Question: Use the value of BACKLOG_M corresponding to the Snapdate of the first of the month -12.
For example: for each Snapdate of January 2018, we retrieve the value of the Snapdate 1st of February 2017.

I try within thios script but it doesn't return the correct value
'''
select fs.*,
(case when day(snapdate) = 1
then max(case when day(snapdate) = 1 then backlog_y_1 end) over (partition by year_month)
end) as backlog_y_1
from factsales fs;
'''
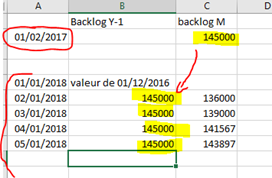
Answer: I would just use 'join'. It is a little hard to follow what the columns are in your tables, but something like this:
'''
select fs.*, bl.backlog_y_1
from factsales fs left join
backlog_y_1 bl
on year(snapdate) = year(dateadd(month, 1, bl.date)) and
month(snapdate) = month(dateadd(month, 1, bl.date));
'''